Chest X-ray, AP view. Patient: 49 years old, sex M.
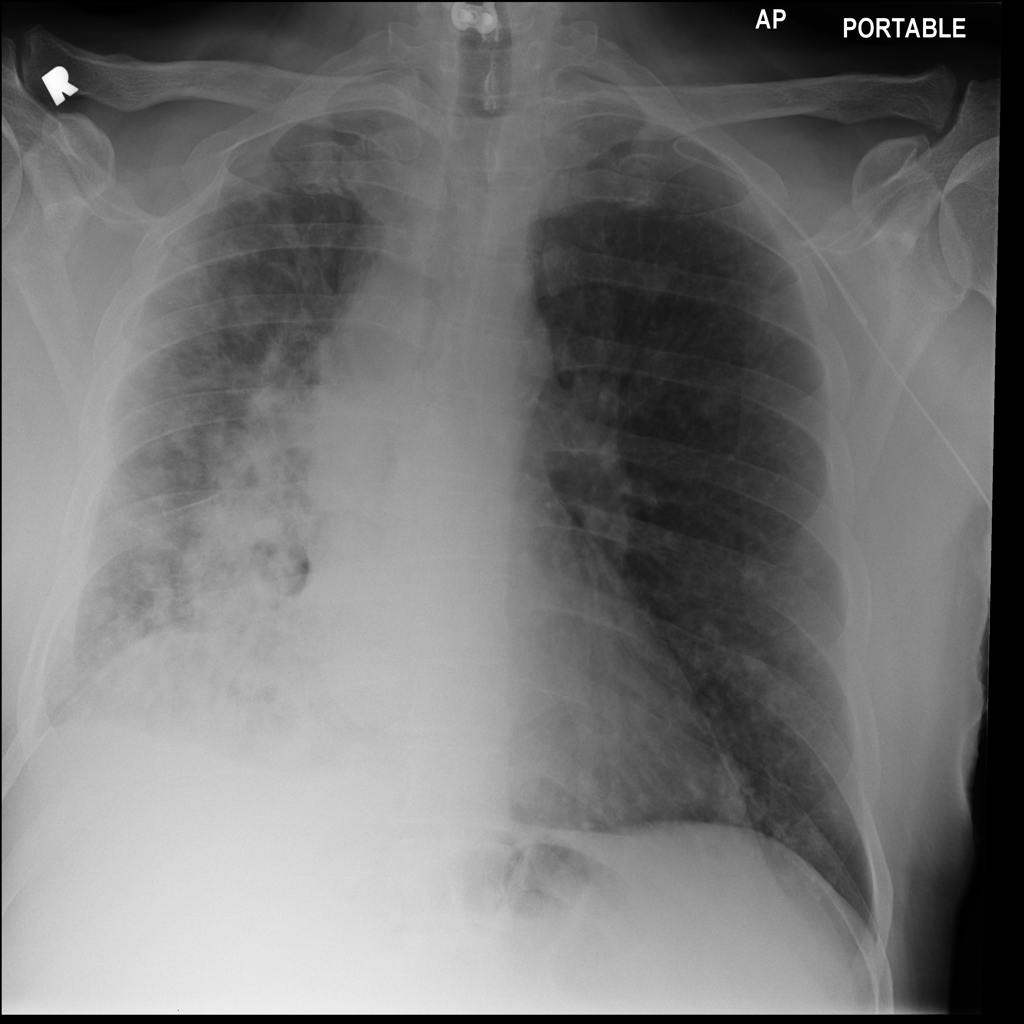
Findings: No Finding